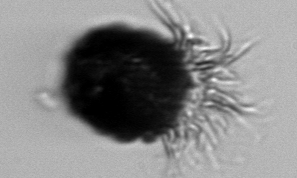
Label: Stenosemella_pacifica